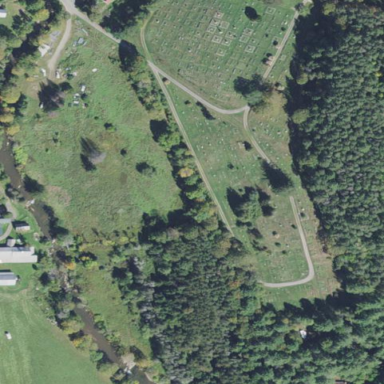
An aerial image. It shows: Graveyard.